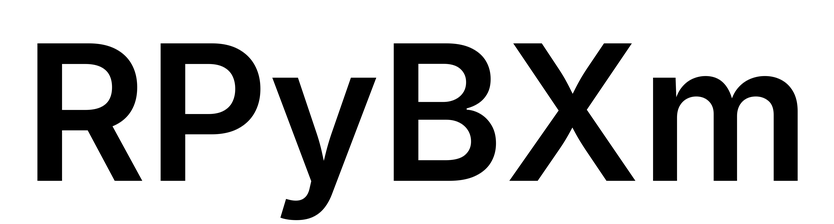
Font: Inter_SemiBold